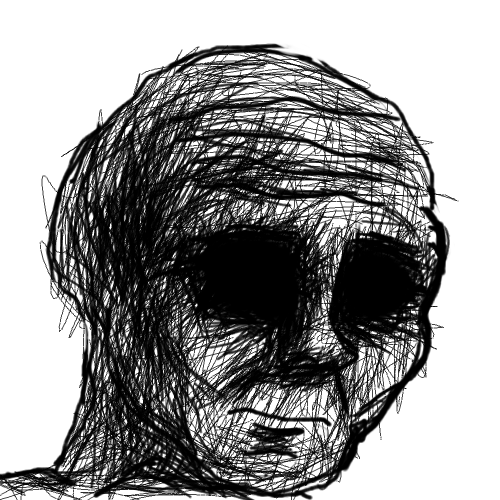
Label: 5_Withered_Wojak